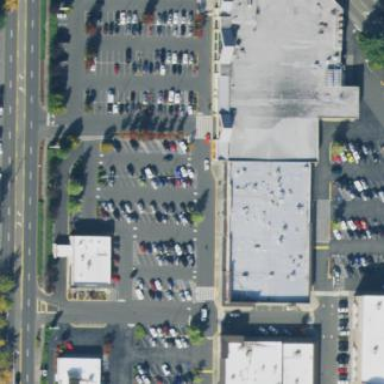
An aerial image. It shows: Supermarket building.